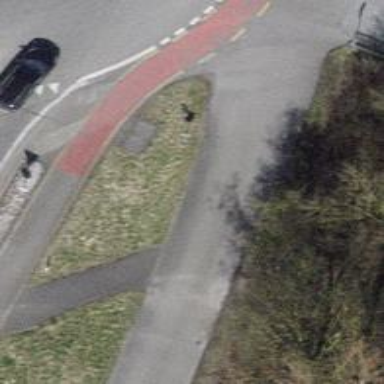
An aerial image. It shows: Cycleway.